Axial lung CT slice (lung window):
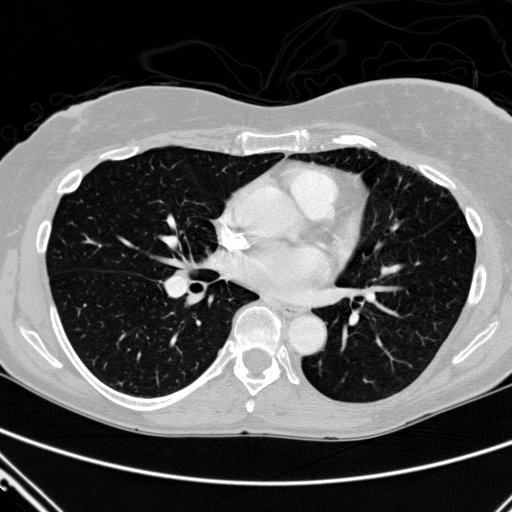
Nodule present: no